Interaction volume radius: 5 \u00c5
Interaction volume height: 15 \u00c5
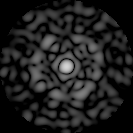
Disorder parameter: 0.8472